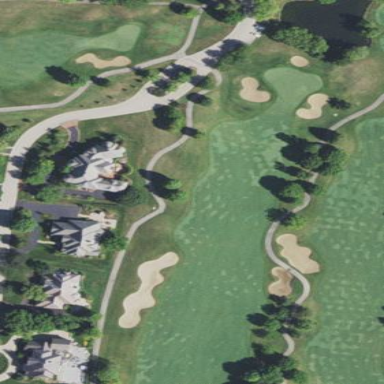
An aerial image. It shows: Grassy area designated as golf fairway.